Aerial crown-view tile of a tropical tree (Barro Colorado Island, Panama), acquired 20241112:
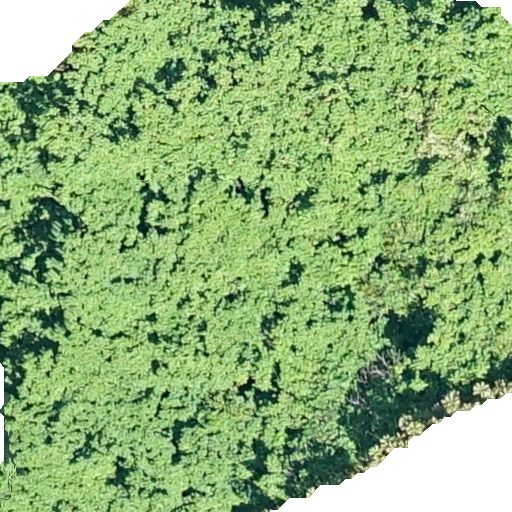
Species: Tachigali panamensis
GBIF accepted scientific name: Tachigali panamensis
Crown area: 488.603 m²